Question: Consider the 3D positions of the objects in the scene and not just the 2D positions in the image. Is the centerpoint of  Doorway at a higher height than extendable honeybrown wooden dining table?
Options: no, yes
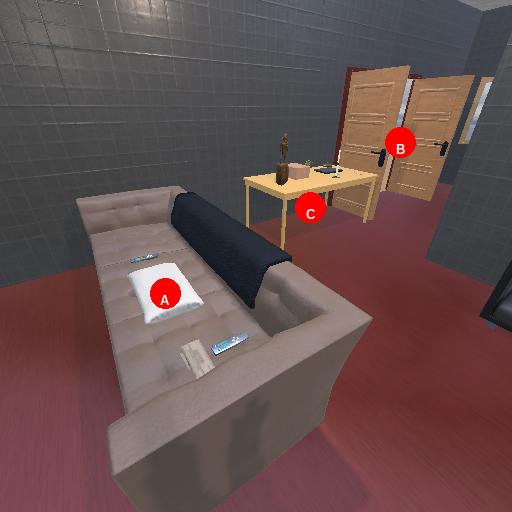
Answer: no